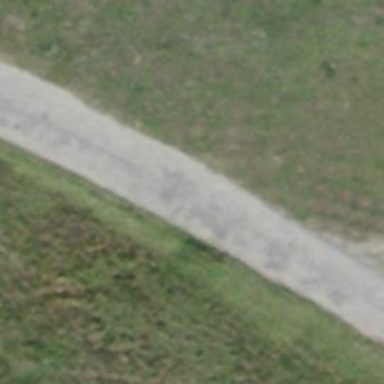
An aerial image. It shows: Service road with asphalt surface and grade1 tracktype.